Question: I want to add load more cell in UICollectionview ? can anyone tell me how can i add load button ? i have created collectionview that works fine but i want to add Load more button in bottom of collection view cell like <URL>
Here's my collection view
'''
#pragma mark <UICollectionViewDataSource>
- (NSInteger)numberOfSectionsInCollectionView:(UICollectionView *)collectionView {
return 3;
}
- (NSInteger)collectionView:(UICollectionView *)collectionView numberOfItemsInSection:(NSInteger)section {
switch (section) {
case 0: return 66;
case 1: return 123;
}
return 31;
}
- (UICollectionViewCell *)collectionView:(UICollectionView *)collectionView cellForItemAtIndexPath:(NSIndexPath *)indexPath {
NSUInteger row = [indexPath row];
NSUInteger count = [self.stockImages count];
if (row == count) {
//Add load more cell
}
DemoCellView *cell = [collectionView dequeueReusableCellWithReuseIdentifier:[DemoCellView reuseIdentifier] forIndexPath:indexPath];
// Configure the cell
cell.titleLabel.text = [NSString stringWithFormat:@"%ld", (long)indexPath.item + 1];
NSLog(@"%@", self.stockImages[indexPath.item % self.stockImages.count]);
cell.imageView.image = self.stockImages[indexPath.item % self.stockImages.count];
return cell;
}
#pragma mark <DemoLayoutDelegate>
- (void) collectionView:(UICollectionView *)collectionView didSelectItemAtIndexPath:(NSIndexPath *)indexPath {
// Do something
// Insert new cell after clicking load more data
}
- (CGFloat)collectionView:(UICollectionView *)collectionView layout: (UICollectionViewLayout *)collectionViewLayout heightForHeaderInSection:(NSInteger)section {
return kFMHeaderFooterHeight;
}
- (CGFloat)collectionView:(UICollectionView *)collectionView layout:(UICollectionViewLayout *)collectionViewLayout heightForFooterInSection:(NSInteger)section {
return kFMHeaderFooterHeight;
}
'''

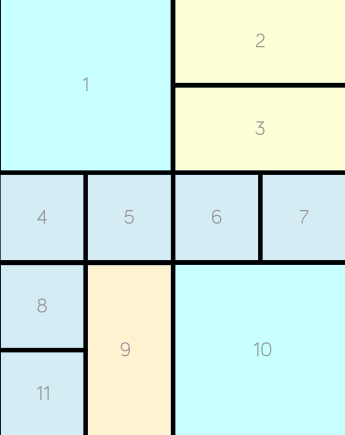
Answer: You can Add a footer
'''
- (UICollectionReusableView *)collectionView:(JSQMessagesCollectionView *)collectionView
viewForSupplementaryElementOfKind:(NSString *)kind
atIndexPath:(NSIndexPath *)indexPath
{
if ([kind isEqualToString:UICollectionElementKindSectionFooter]) {
//load your footer you have registered earlier for load more
[super dequeueReusableSupplementaryViewOfKind:UICollectionElementKindSectionFooter
withReuseIdentifier:@"load more footer"
forIndexPath:indexPath];
}
return nil;
}
'''